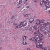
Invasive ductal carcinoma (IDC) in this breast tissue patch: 1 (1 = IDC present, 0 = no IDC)